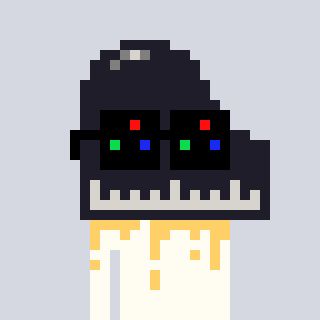
a pixel art character with square black sunglasses, a piano-shaped head and a grayscale-colored body on a cool background